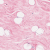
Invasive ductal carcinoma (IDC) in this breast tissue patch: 0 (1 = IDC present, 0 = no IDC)